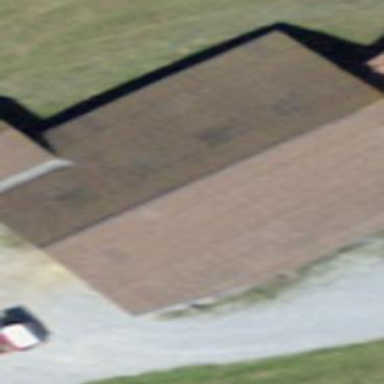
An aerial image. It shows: Barn.